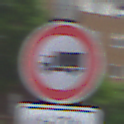
Verkehrszeichen: VerbotFuerKraftfahrzeugeUeberDreiKommaFuenfTonnen
Zusatzzeichen unten: ZeitangabenMitBeschraenkungAufWochentage4
Umgebung: Outdoor, Urban
Tageszeit: MorningAfternoon
Wetter: Overcast
Licht: Natural
Jahreszeit: NotSpecified
Kontrast: LowContrast